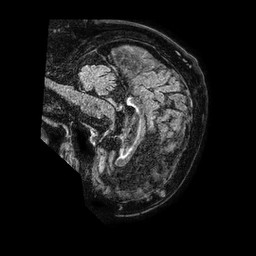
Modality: FLAIR
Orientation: sagittal
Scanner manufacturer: philips
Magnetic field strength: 1.5 T
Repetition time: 4.8 s
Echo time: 0.3 s